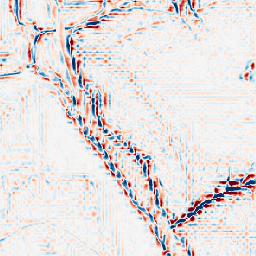
Category: wavelet
Decomposition family: wavelet_dwt
Decomposition parameters: wavelet: db2
level: 3
Upsampling method: cubic_catmull_rom
Upsampling parameters: scale: 2
Upsampling scale: 2